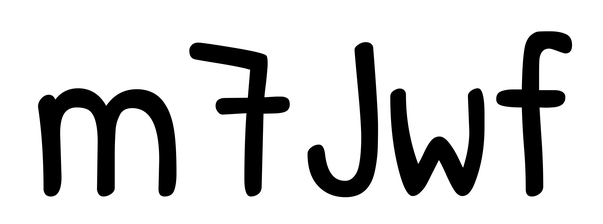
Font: PatrickHand-Regular